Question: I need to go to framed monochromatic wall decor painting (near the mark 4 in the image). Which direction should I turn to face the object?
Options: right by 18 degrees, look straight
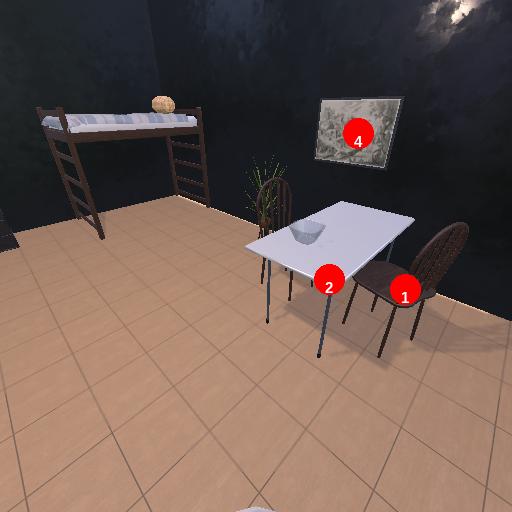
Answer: right by 18 degrees